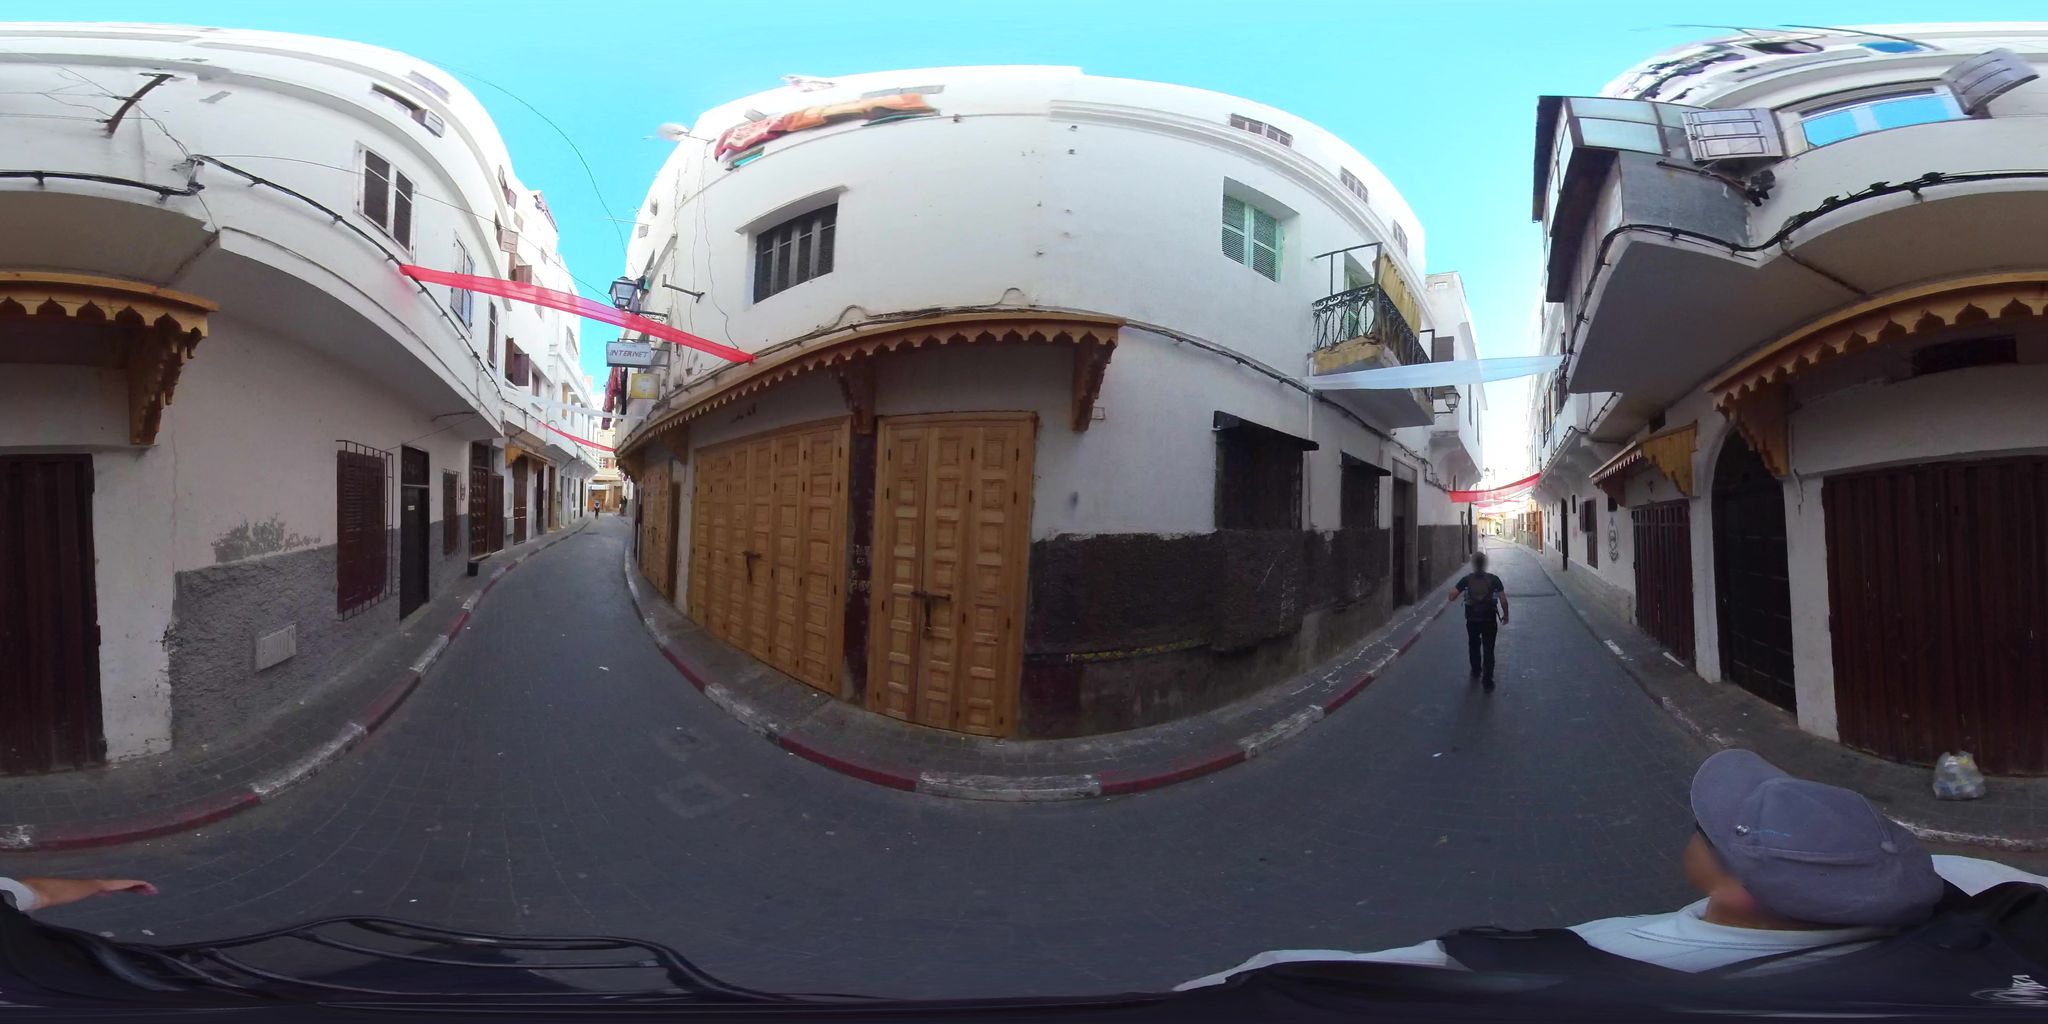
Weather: clear
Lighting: day
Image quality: slightly poor
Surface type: driving surface
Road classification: service
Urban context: urban centre
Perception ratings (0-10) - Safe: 1.1, Lively: 8.02, Beautiful: 1.7, Boring: 5.12, Depressing: 1.89, Wealthy: 1.1